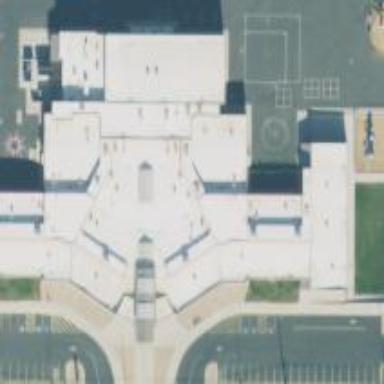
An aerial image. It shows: School building.